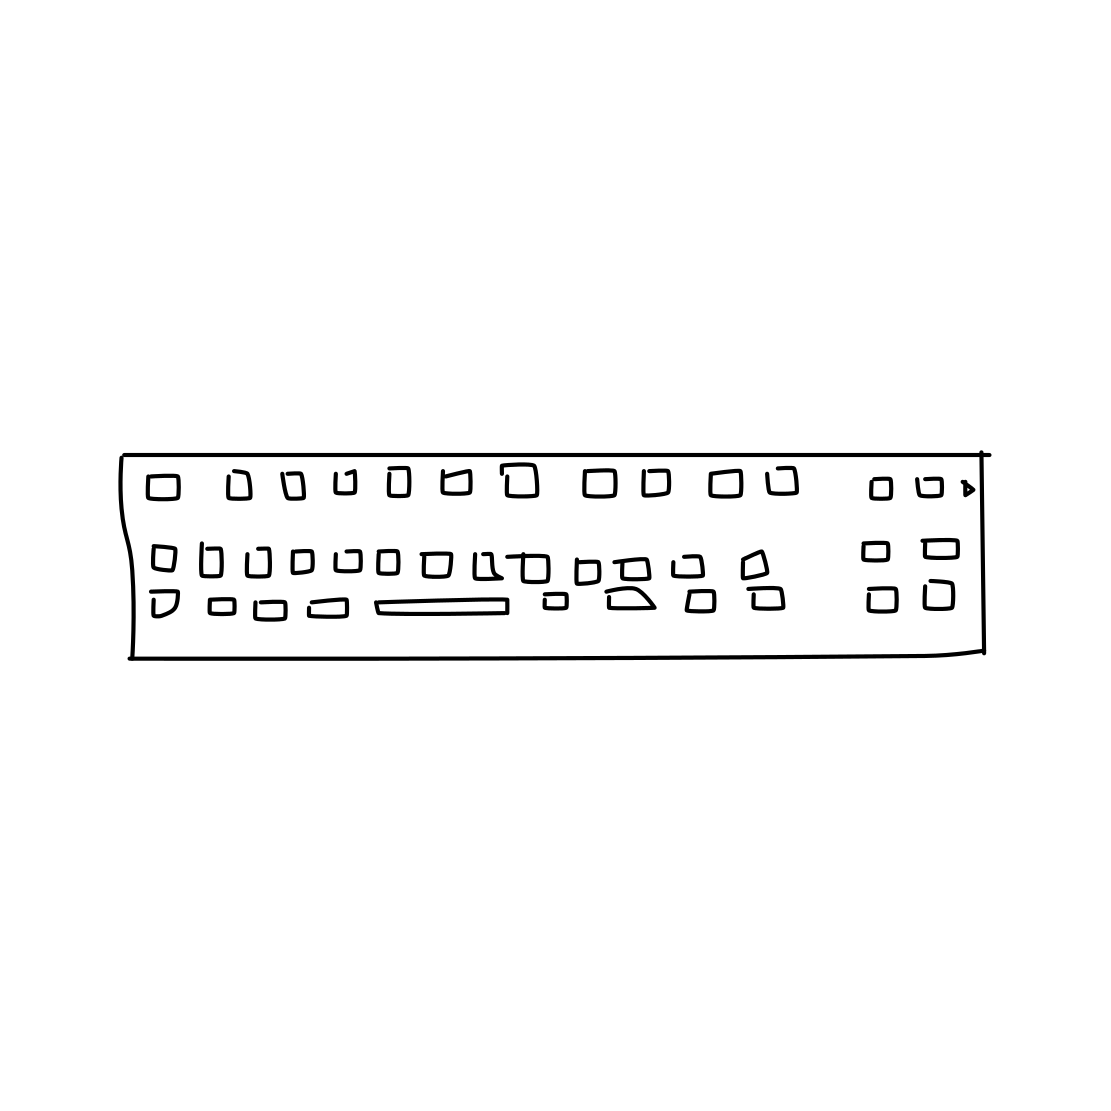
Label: keyboard